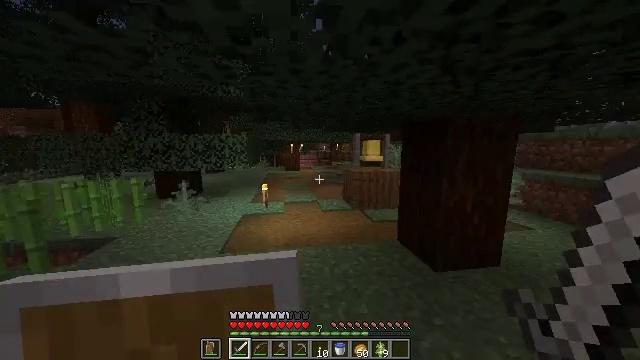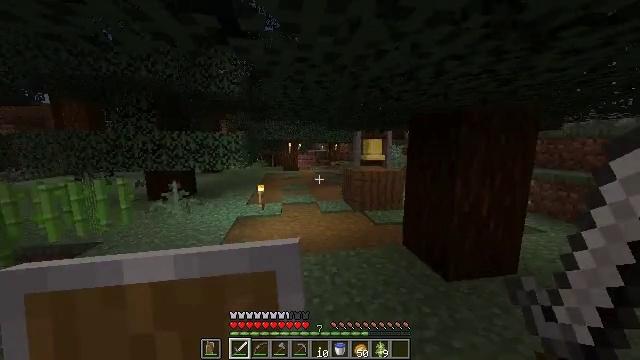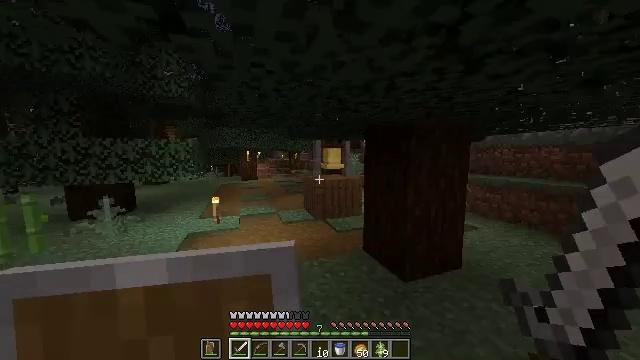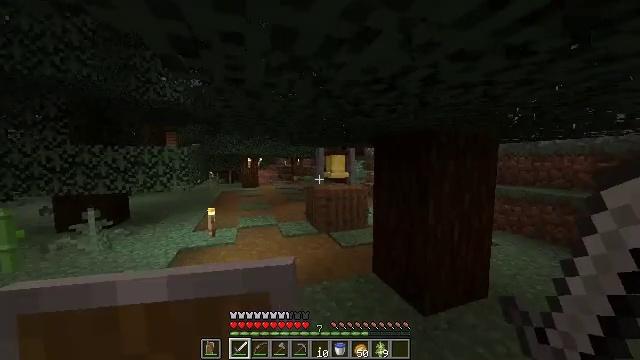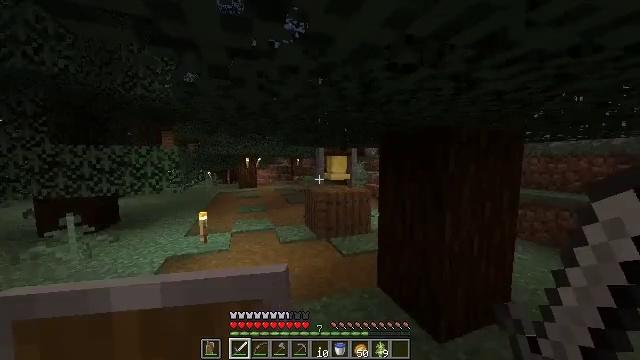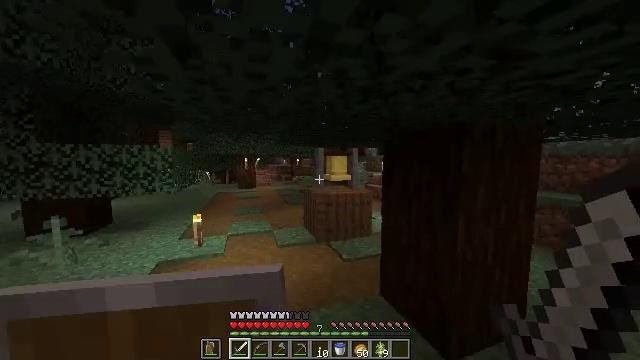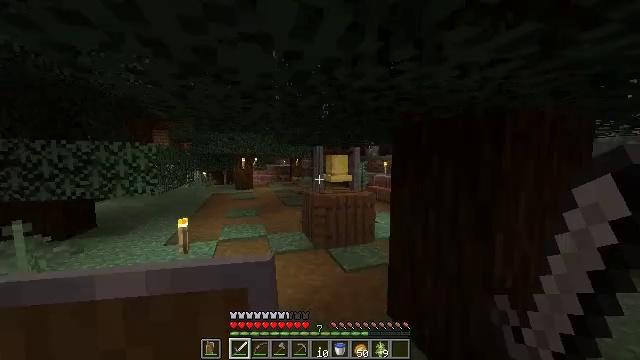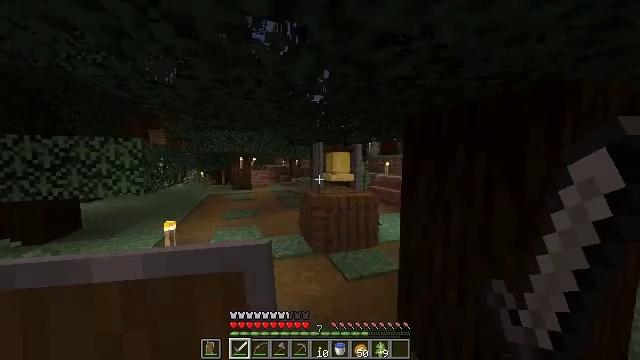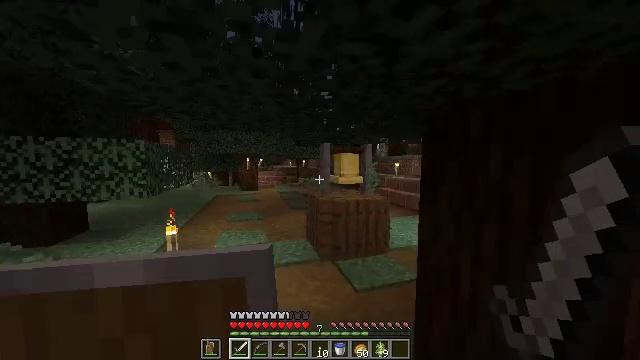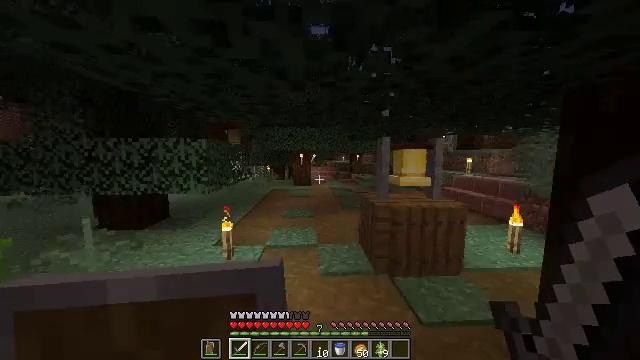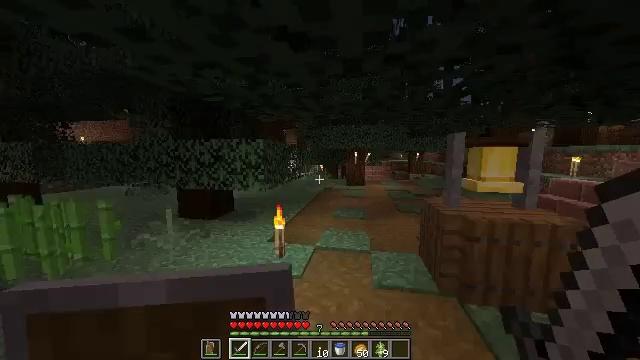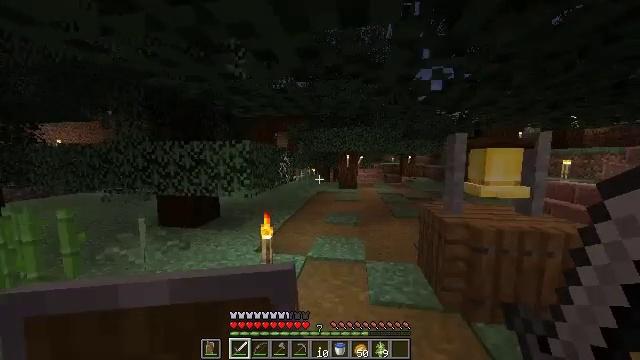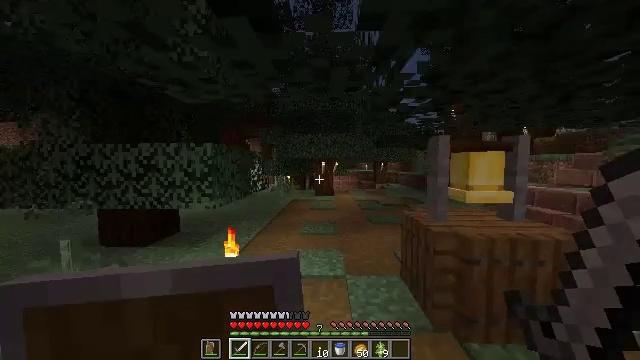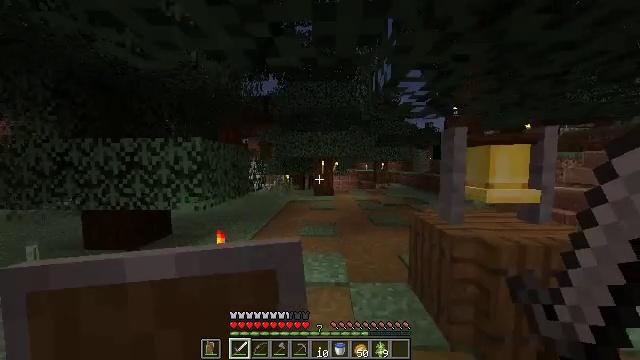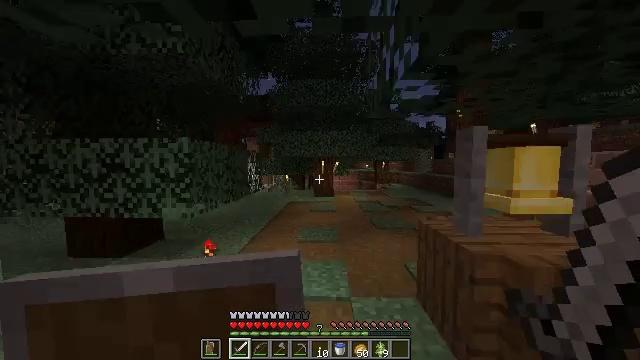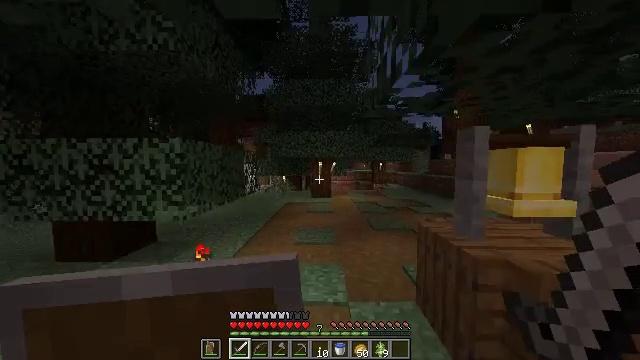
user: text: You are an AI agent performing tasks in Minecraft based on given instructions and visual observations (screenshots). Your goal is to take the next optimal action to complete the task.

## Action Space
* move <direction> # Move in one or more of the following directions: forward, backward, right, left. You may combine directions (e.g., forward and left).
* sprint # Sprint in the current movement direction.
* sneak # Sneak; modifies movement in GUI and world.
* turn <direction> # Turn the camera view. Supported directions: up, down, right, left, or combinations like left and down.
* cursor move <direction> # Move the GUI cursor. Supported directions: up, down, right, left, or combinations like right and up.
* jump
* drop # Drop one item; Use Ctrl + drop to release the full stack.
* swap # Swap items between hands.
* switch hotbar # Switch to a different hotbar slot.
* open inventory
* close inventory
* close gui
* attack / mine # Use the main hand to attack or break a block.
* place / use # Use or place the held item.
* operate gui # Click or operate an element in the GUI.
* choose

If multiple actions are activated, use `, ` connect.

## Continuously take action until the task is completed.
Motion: motion action
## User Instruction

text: Mine the blue bed to pick it up.
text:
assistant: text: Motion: move forward
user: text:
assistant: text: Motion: move forward, turn right and up
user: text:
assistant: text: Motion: move forward, turn up
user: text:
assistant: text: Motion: move forward
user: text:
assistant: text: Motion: move forward
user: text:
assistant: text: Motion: move forward
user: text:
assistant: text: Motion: move forward
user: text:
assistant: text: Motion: move forward, turn left
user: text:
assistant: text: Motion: move forward, turn left and down
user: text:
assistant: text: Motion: move forward, turn left
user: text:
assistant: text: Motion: move forward, turn right
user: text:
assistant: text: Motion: move forward, turn right and up
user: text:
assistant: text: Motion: move forward
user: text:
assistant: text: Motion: move forward
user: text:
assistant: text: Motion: move forward
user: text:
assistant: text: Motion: move forward, turn right
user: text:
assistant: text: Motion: move forward, turn right
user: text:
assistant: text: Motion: move forward, turn right
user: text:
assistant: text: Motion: move forward and move left, turn right and up
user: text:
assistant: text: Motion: move forward and move left, turn right
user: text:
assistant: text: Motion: move forward and move left, turn right
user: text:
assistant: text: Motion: move forward and move left, turn right and up
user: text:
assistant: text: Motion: move forward and move left, turn right and up
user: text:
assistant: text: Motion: move forward and move left, turn right
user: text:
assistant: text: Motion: move forward, turn right
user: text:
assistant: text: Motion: move forward
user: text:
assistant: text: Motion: move forward, turn right
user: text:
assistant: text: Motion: move forward, sprint, turn right
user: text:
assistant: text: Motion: move forward, sprint, turn right and up
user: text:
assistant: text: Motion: move forward, sprint, turn left